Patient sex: M
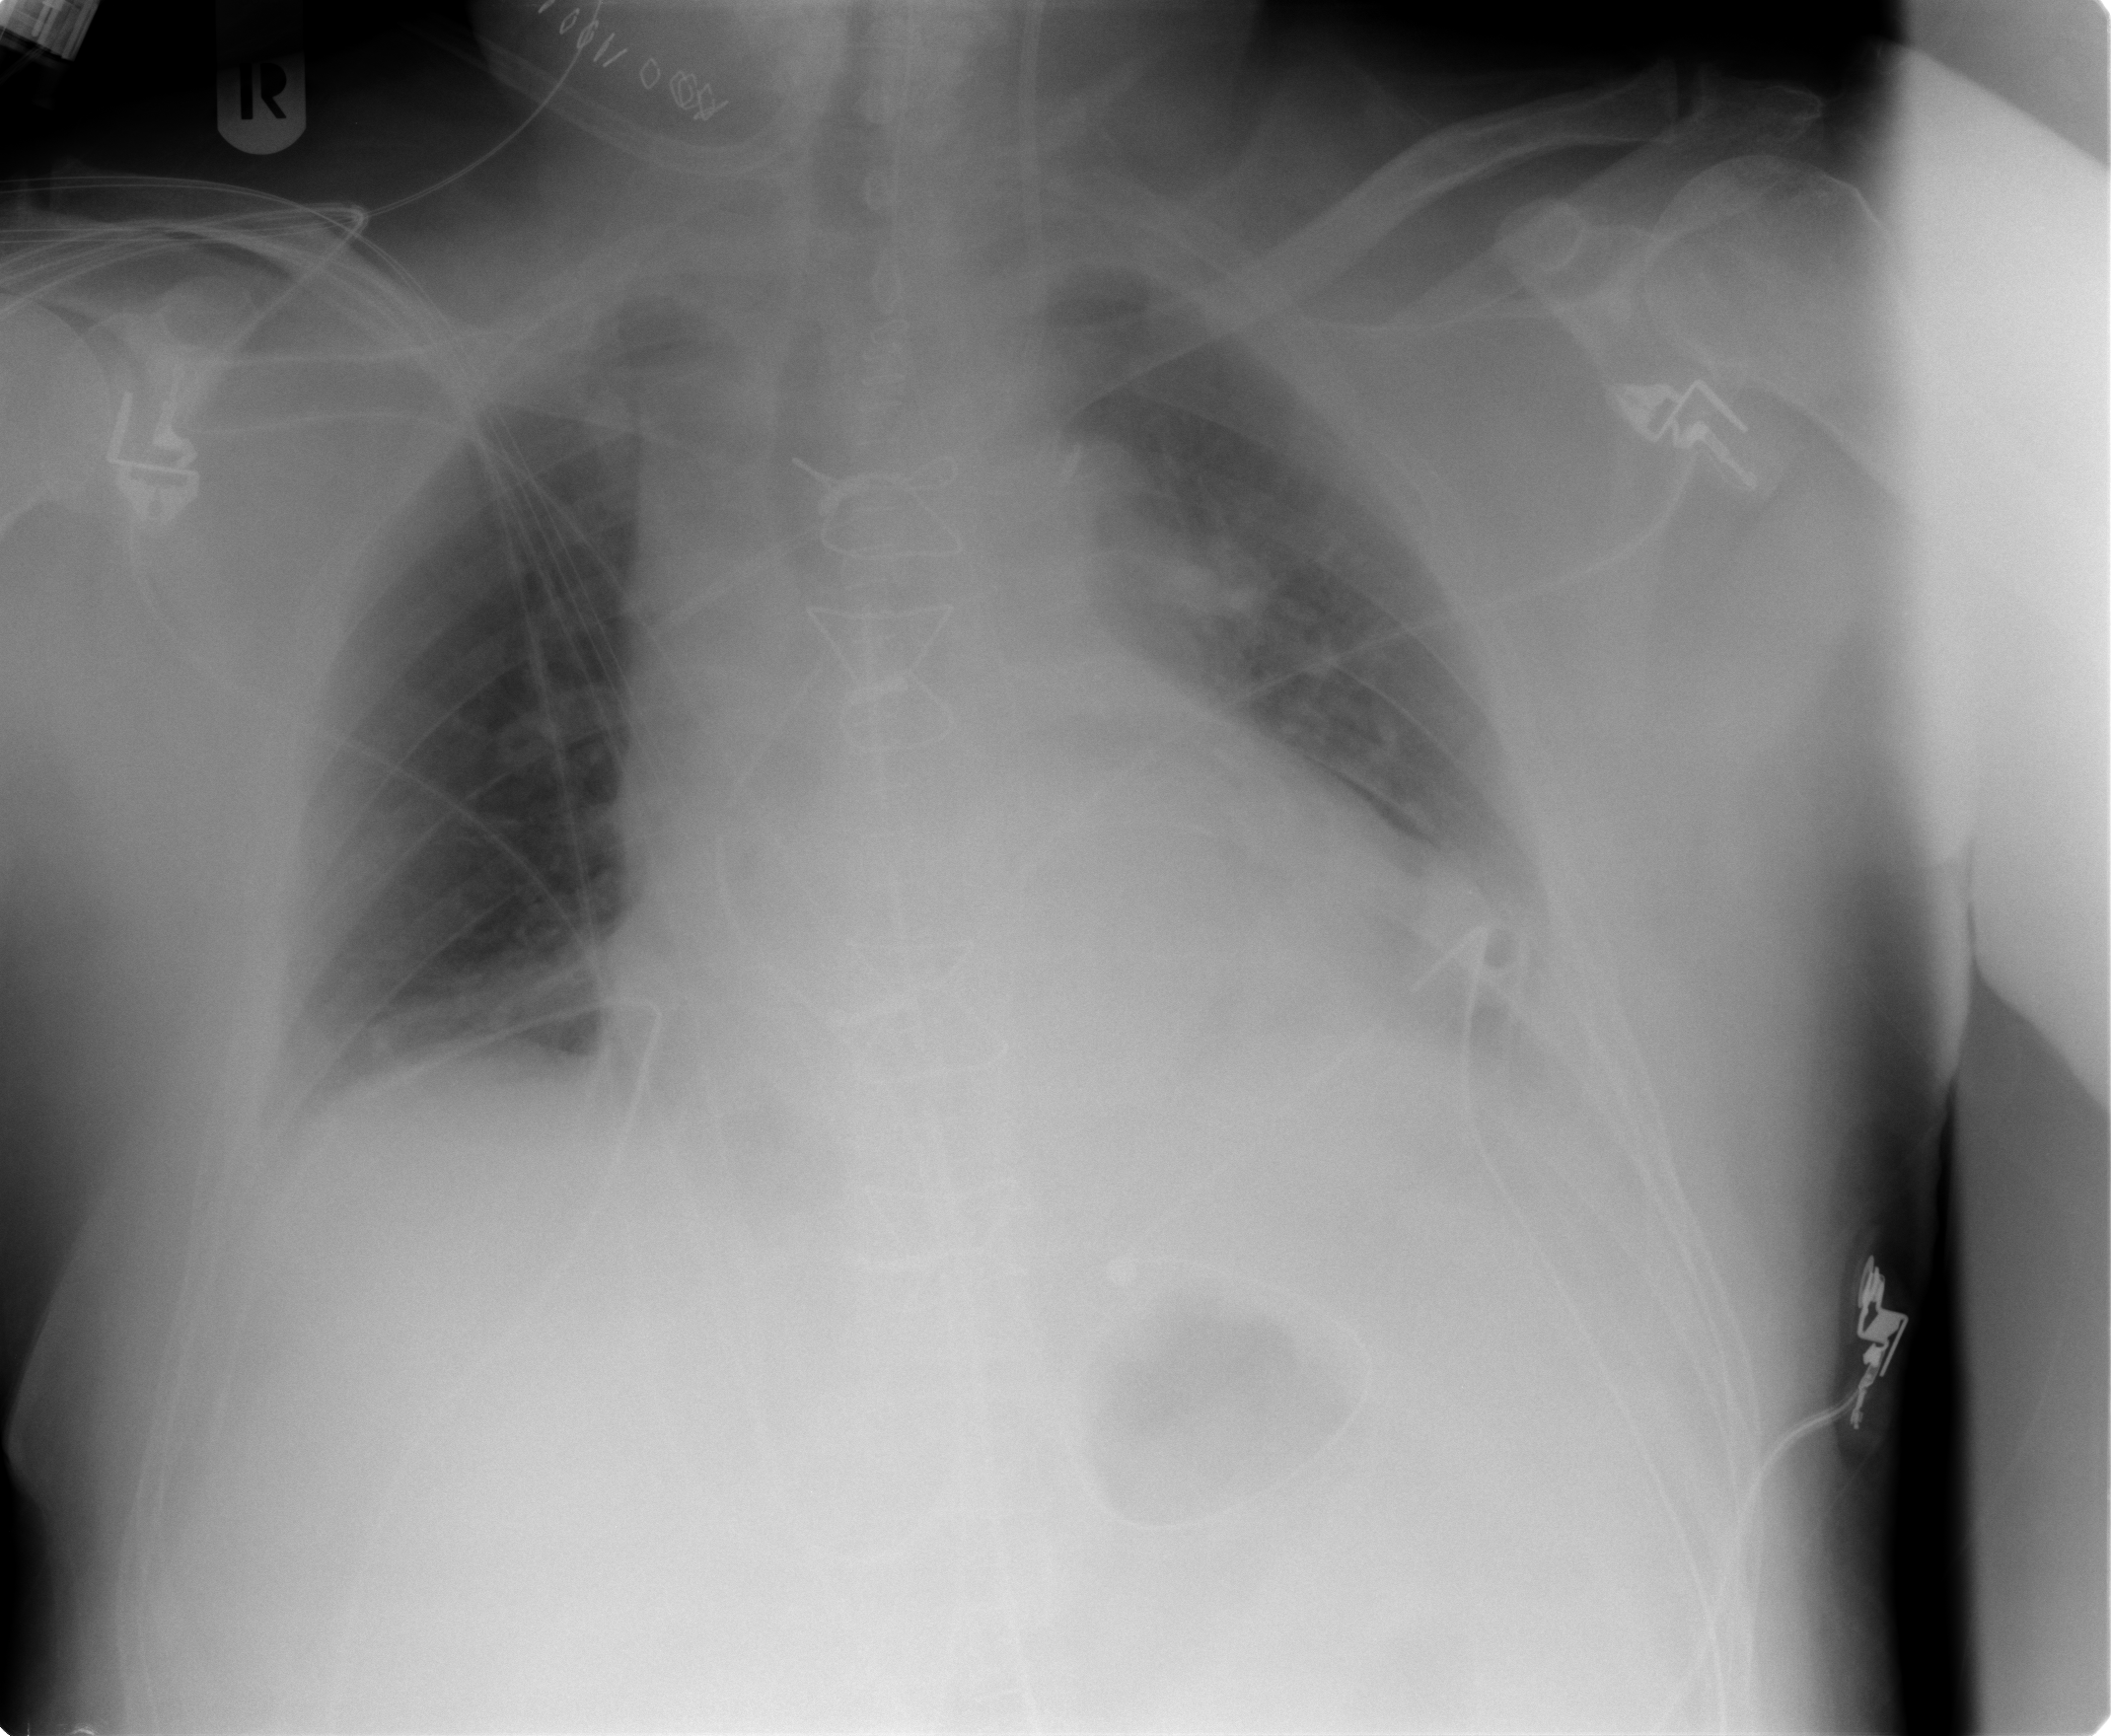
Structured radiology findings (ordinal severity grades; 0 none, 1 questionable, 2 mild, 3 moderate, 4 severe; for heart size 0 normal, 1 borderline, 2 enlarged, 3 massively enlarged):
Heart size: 2
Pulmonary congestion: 0
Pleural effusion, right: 1
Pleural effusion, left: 2
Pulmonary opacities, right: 0
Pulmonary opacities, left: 2
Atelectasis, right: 2
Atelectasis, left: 2